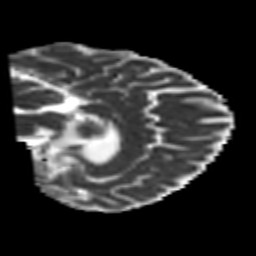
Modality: MD
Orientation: sagittal
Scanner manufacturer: siemens
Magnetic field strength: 3 T
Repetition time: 6.8 s
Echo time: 0.093 s